Question: Given the following four-coloring problem graph, where part of the region has been pre-colored, how many coloring combinations are there for the remaining region?
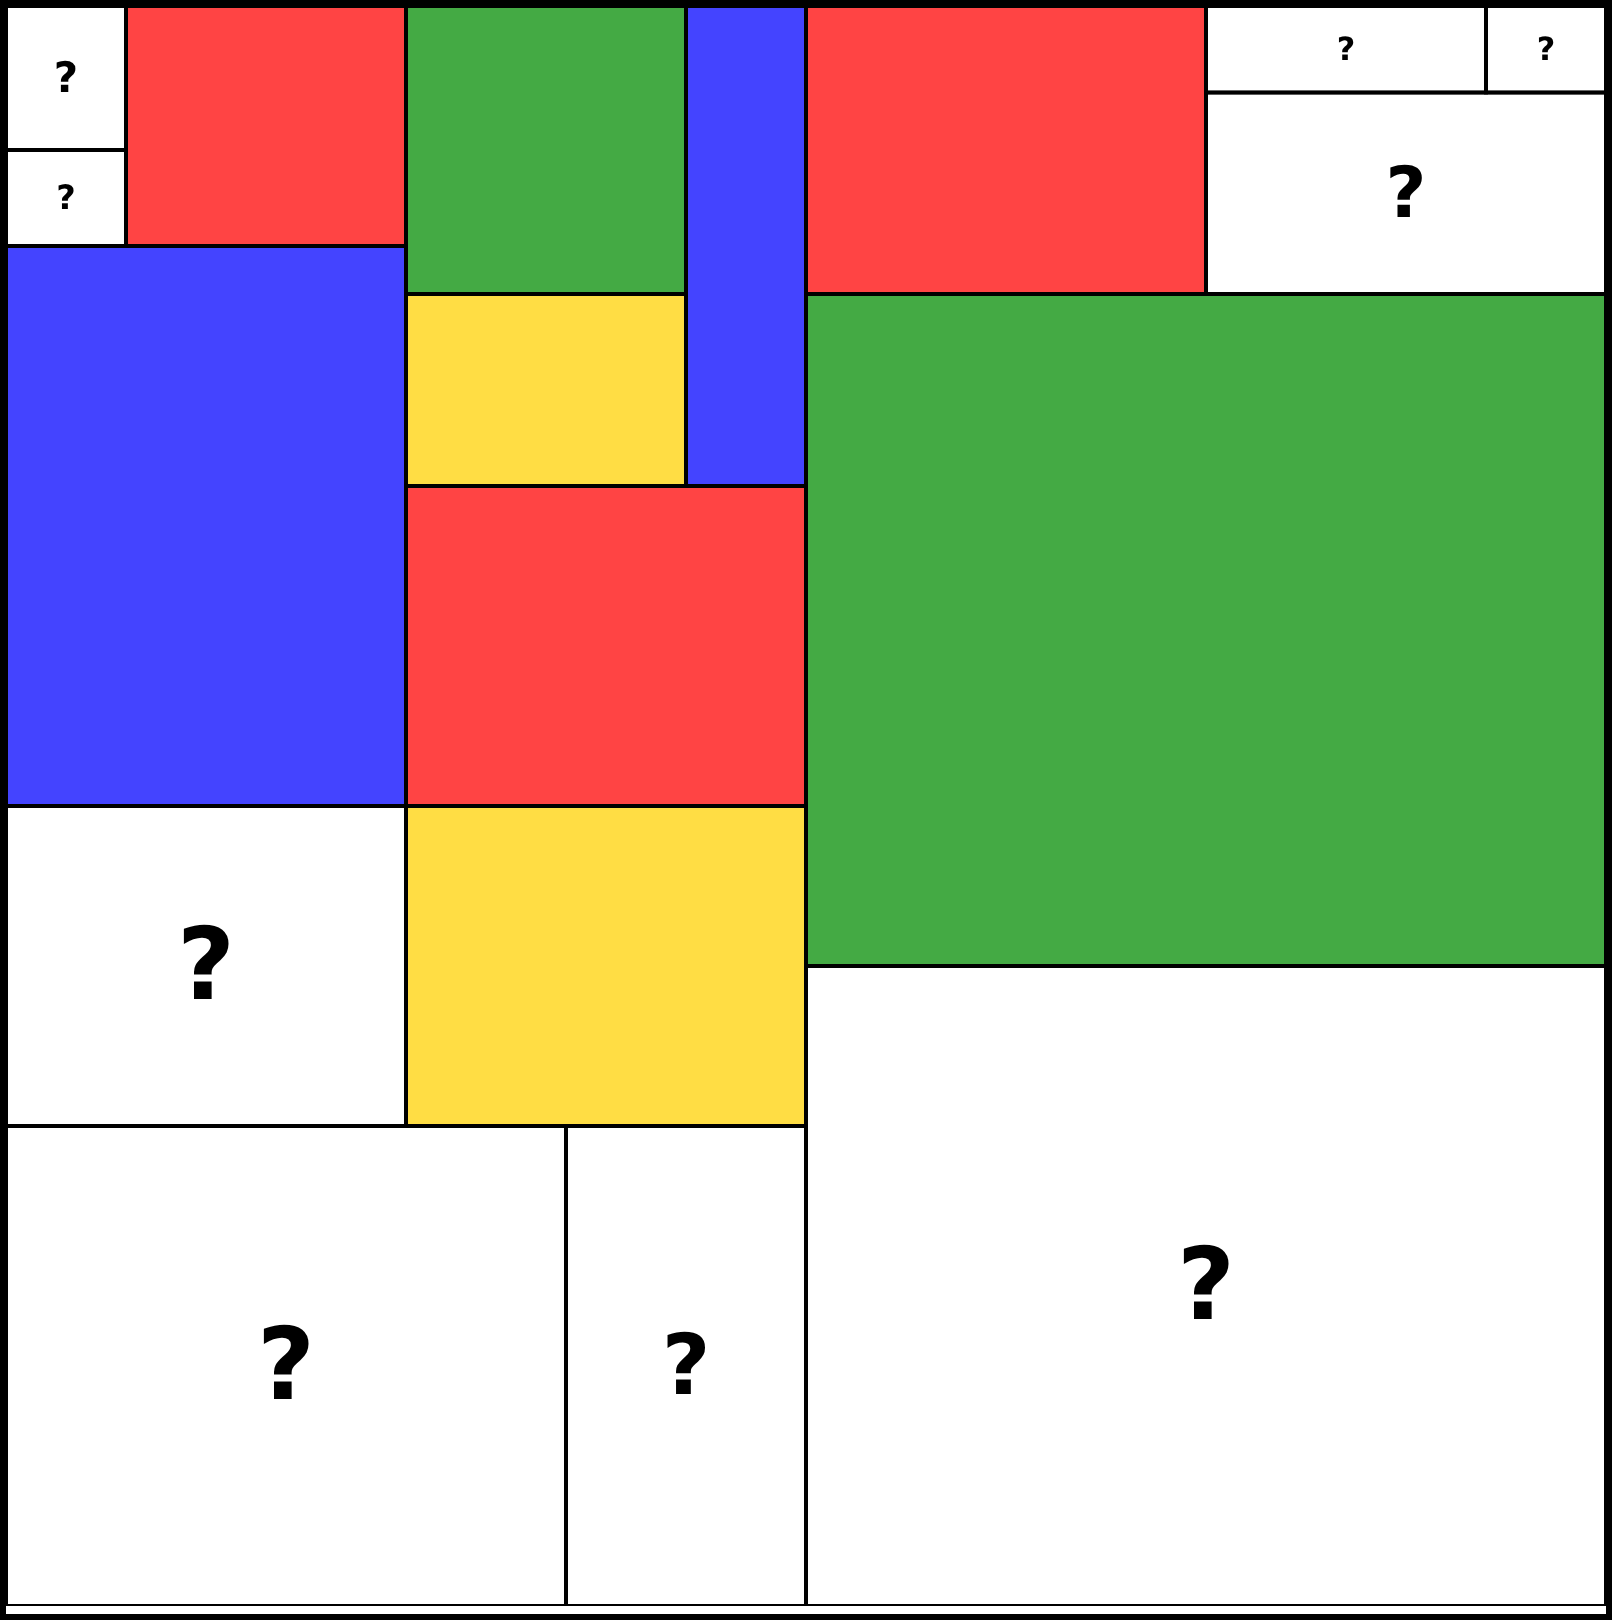
Answer: 155